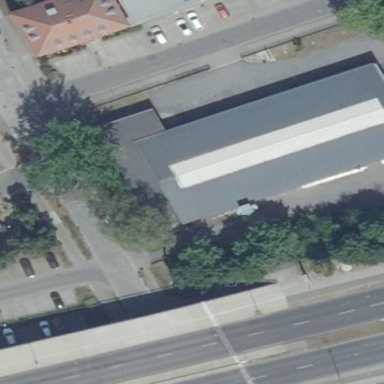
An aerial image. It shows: Industrial building with white exterior. The roof is gabled and made of gray metal.